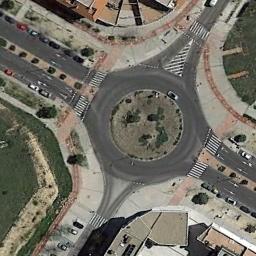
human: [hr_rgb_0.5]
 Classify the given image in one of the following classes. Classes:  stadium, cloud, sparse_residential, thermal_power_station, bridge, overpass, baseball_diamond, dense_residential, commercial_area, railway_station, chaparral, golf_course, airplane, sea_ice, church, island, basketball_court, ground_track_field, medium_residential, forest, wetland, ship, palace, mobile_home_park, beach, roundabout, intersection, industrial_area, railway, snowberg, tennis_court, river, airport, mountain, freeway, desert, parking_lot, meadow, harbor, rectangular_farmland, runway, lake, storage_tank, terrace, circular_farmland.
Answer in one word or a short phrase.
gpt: roundabout